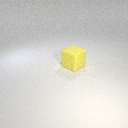
large yellow rubber cube